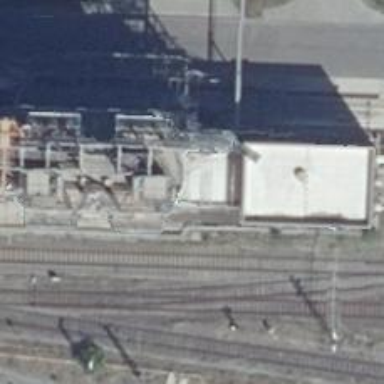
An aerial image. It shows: Rail yard with electrified contact lines for the trains.